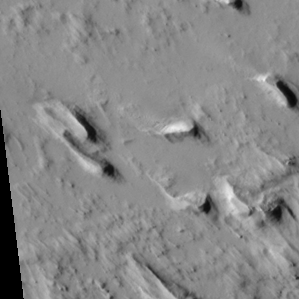
Label: non_frost